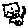
Label: square